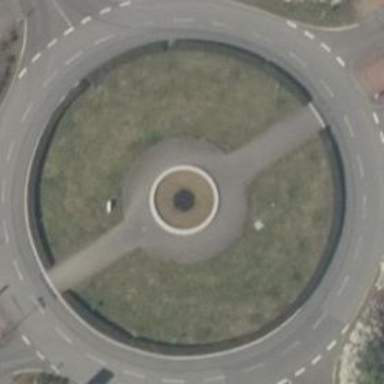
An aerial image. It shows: Unclassified road leading to roundabout junction.